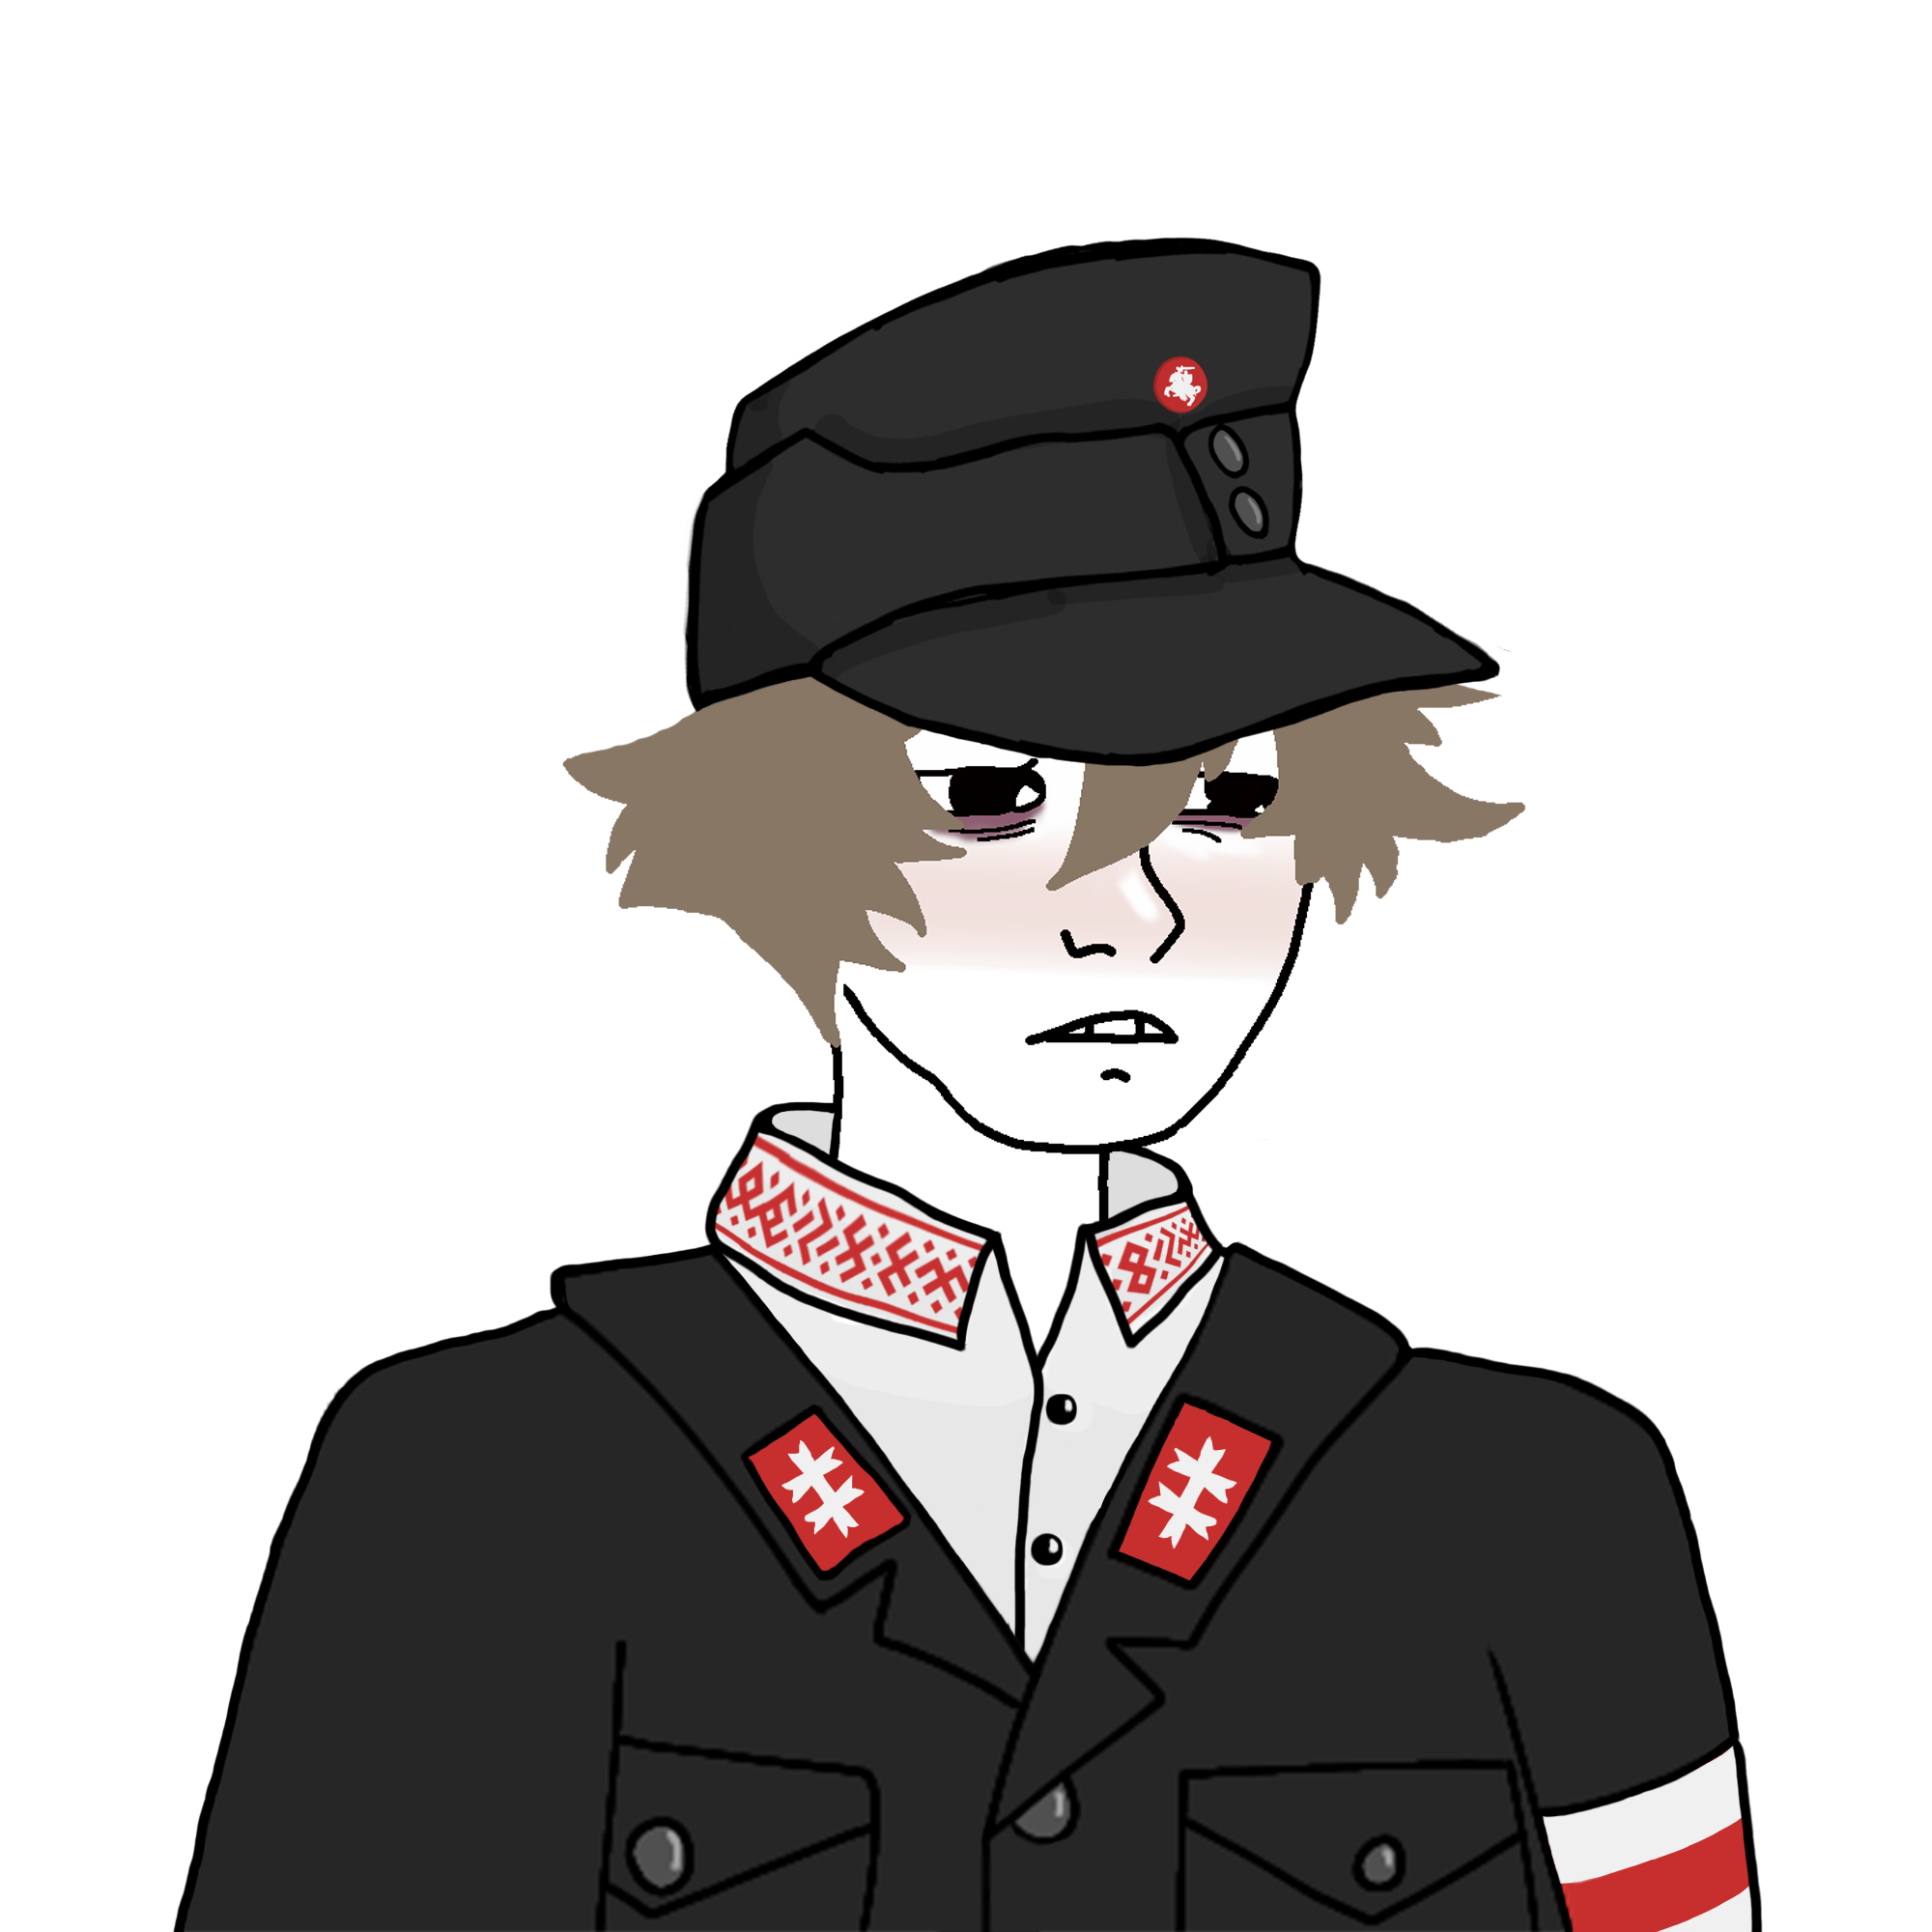
Label: 5_Twinkjak